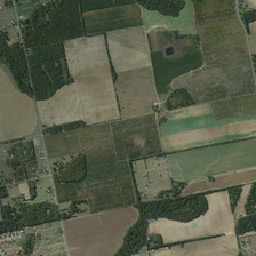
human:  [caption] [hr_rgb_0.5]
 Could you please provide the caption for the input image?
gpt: Farmland of different colors is near town.

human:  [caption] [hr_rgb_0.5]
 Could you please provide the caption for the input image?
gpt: City near color farm

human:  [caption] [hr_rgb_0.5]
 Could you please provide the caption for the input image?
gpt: the farmland in different colors is close to a city.

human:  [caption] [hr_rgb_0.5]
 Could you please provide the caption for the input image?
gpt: Colorful farmland is close to a town.

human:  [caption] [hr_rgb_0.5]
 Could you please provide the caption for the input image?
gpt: The farm in different colors is near a city.